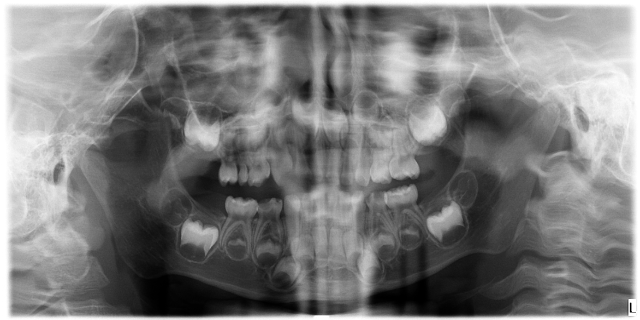
child